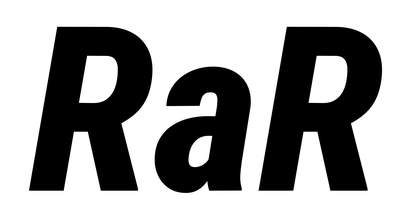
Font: Roboto-Italic_Condensed_ExtraBold_Italic